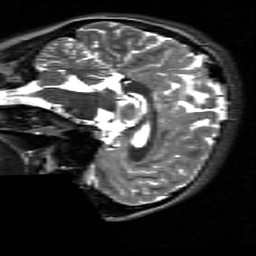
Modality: T2w
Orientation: sagittal
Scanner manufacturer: siemens
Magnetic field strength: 3 T
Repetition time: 9 s
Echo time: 0.115 s